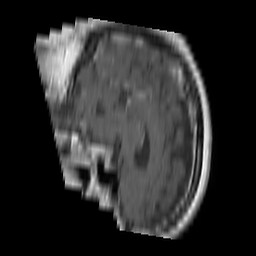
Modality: T1w
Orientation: sagittal
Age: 67
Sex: female
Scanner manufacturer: philips
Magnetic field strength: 1.5 T
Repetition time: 0.55 s
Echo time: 0.015 s